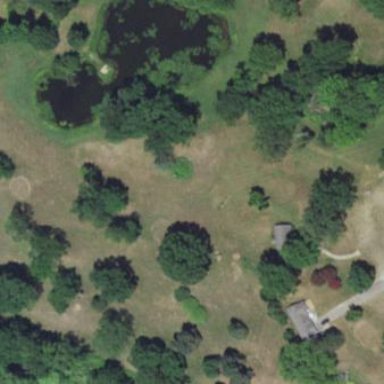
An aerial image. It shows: Golf course surrounded by greenery.